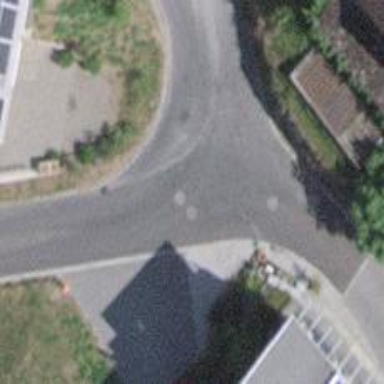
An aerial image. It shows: Asphalt service road.